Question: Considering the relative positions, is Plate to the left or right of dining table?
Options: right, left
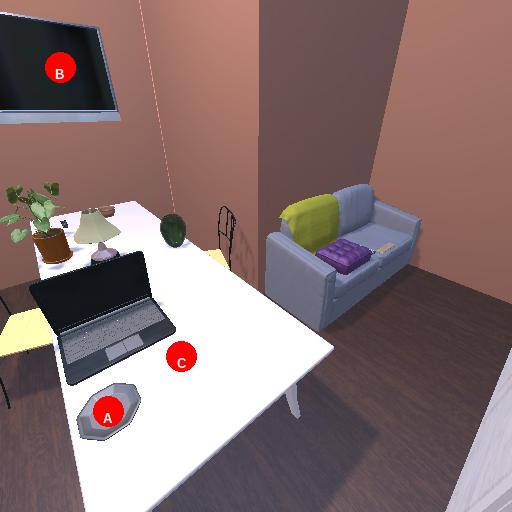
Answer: right